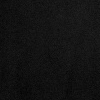
Atmospheric dust classification: dusty